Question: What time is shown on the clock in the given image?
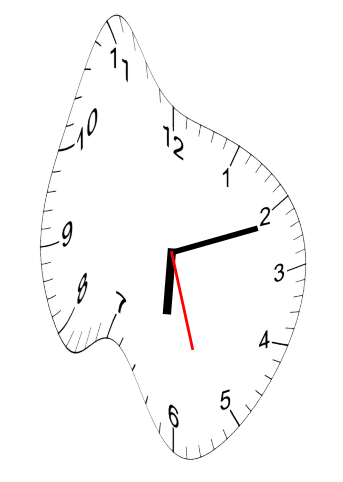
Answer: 06:11:27